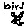
Label: bird